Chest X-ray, PA view. Patient: 47 years old, sex M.
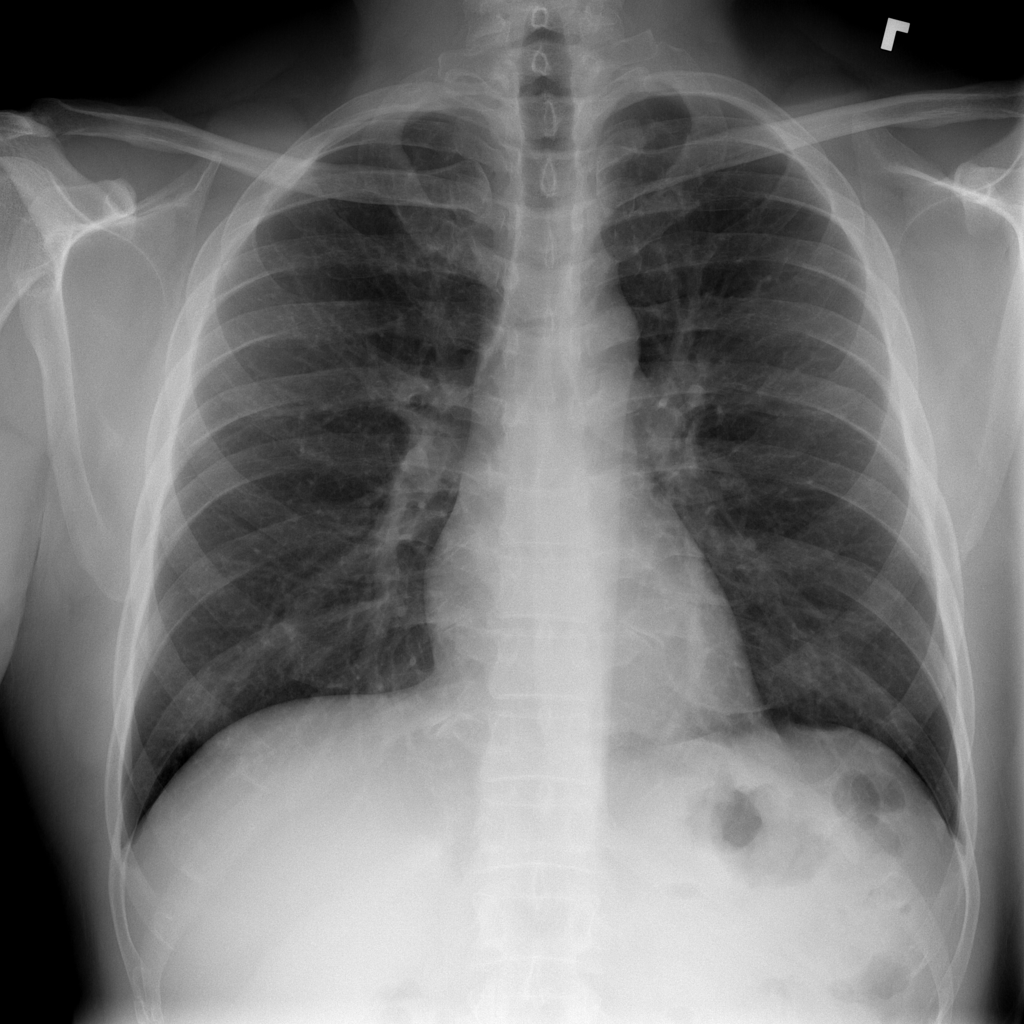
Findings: No Finding